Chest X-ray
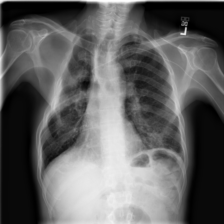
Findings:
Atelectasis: negative
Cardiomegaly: negative
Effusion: negative
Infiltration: positive
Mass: negative
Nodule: negative
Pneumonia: negative
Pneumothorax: negative
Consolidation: negative
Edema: negative
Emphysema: negative
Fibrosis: negative
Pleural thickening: negative
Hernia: negative